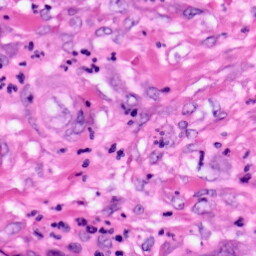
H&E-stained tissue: Pancreatic